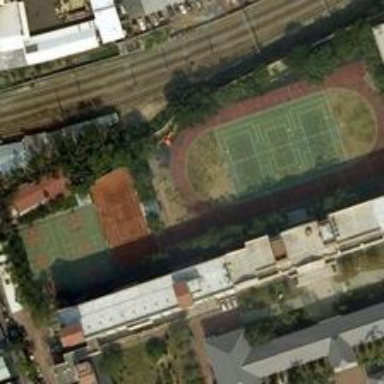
It is surprising that this exercise yard is located along the railway, made up of football field, tennis court and basketball courts .